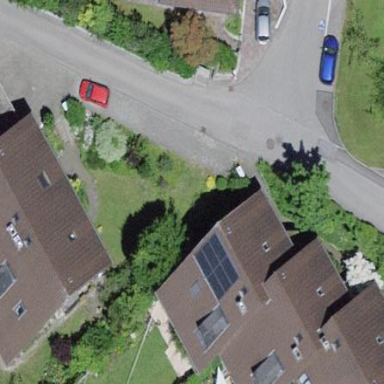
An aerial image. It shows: Residential building.